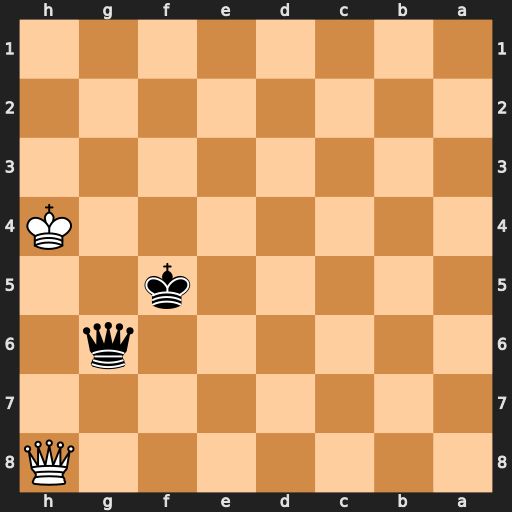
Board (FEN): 7Q/8/6q1/5k2/7K/8/8/8
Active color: b
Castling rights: -
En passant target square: -
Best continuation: Qg4#